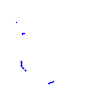
Particle: proton